Question: I'm trying to change the view from my search.js file. but I can't and I encounter this error in my app that crashes. And every time I do a console.log(this.props) in my search.js file I get this result :
------------------------------------opooi-
Object {}
.

This is my Search.js file
'''
//Components/Search.js
import React from 'react'
import { StyleSheet, View, TextInput, Button, Text, FlatList, ActivityIndicator } from 'react-native'
import FilmItem from './FilmItems'
import { getFilmsFromApiWithSearchedText } from '../API/TMDBApi'
class Search extends React.Component {
_displayDetailForFilm = (idFilm) => {
//console.log("Display film with id " + idFilm + this )
console.log('----------------------opooi-')
console.log(this.props)
// Cette commande ci-dessous est non fonctionnel donc si vous avez la solution...
this.props.navigation.navigate("Details")
}
constructor(props) {
super(props)
this.page = 0
this.totalPages = 0
this.searchedText = "" // Initialisation de notre donnee searchedText en dehors du state
this.state = {
films: [],
isLoading : false // Affiche temoin de chargement desactiver de base
}
}
_loadFilms() {
this.setState({ isLoading: true})
if (this.searchedText.length > 0) { // Seulement si le texte recherche n'est pas vide
getFilmsFromApiWithSearchedText(this.searchedText, this.page+1).then(data => {
this.page = data.page
this.totalPages = data.total_pages
this.setState({
films: [...this.state.films , ...data.results ],
isLoading : false
})
})
}
}
_displayLoading() {
if (this.state.isLoading) {
return (
<View style={styles.loading_container}>
<ActivityIndicator size='large' />
{/* Le component ActivityIndicator possede une propriete size pour definir la taille du visuel de chargement : small ou large. Par defaut size vaut small, on met donc large pour que le chargement soit bien visible */}
</View>
)
}
}
_searchFilms() {
this.page = 0
this.totalPages = 0
this.setState({
films: []
}, ()=> {
// J'utilise la parametre length sur mon tableau de films pour verifier qu'il y a bien 0 film
console.log("Page : " + this.page + " / TotalPages : " + this.totalPages + " / Nombre de films : " + this.state.films.length)
this._loadFilms()
})
}
_searchTextInputChanged(text) {
this.searchedText = text // Modification du texte recherche a chaque saisie de texte, sans passer par le setState comme avant
}
render() {
const { film, displayDetailForFilm } = this.props
console.log('----------------------------')
console.log(this.props);
// test si lobject this.props est null..
return (
<View
style={styles.main_container}
onPress={() => displayDetailForFilm(film.id)}
>
<TextInput
style={styles.textinput}
placeholder='Titre du film'
onChangeText={(text) => this._searchTextInputChanged(text)}
onSubmitEditing={() => this._searchFilms()}
/>
<Button title='Rechercher' onPress={() => this._searchFilms()}/>
<FlatList
data={this.state.films}
keyExtractor={(item) => item.id.toString()}
onEndReachedThreshold={0.5}
onEndReached={() => {
if (this.page < this.totalPages) {
this._loadFilms()
}
}}
'''
This is my Navigation.js file
'''
// Navigation/Navigation.js
import * as React from 'react';
import Search from '../Components/Search';
import FilmDetail from '../Components/FilmDetail';
import { NavigationContainer } from '@react-navigation/native';
import { createStackNavigator } from '@react-navigation/stack';
const Stack = createStackNavigator();
const HomeScreen =({ navigation }) => {
return (
<Search/>
);
}
const DetailsScreen = ({ navigation }) => {
return (
<FilmDetail/>
);
}
function Navigation() {
return (
<NavigationContainer>
<Stack.Navigator initialRouteName="Home">
<Stack.Screen name="Home" component={HomeScreen} options={{ title: 'Home' }} />
<Stack.Screen name="Details" component={DetailsScreen} options={{ title: 'Details' }} />
</Stack.Navigator>
</NavigationContainer>
);
}
export default Navigation;
'''
Here is my Filmitem.js file where I use TouchableOpacity
'''
// Components/FilmItem.js
import React from 'react'
import { StyleSheet, View, Text, Image, TouchableOpacity } from 'react-native'
import { getImageFromApi } from '../API/TMDBApi'
class FilmItem extends React.Component {
render() {
const film = this.props.film
const displayDetailForFilm = this.props.displayDetailForFilm
return (
<TouchableOpacity
style={styles.main_container}
onPress={() => displayDetailForFilm(film.id)}>
<Image
style={styles.image}
source={{uri: getImageFromApi(film.poster_path)}}
/>
<View style={styles.content_container}>
<View style={styles.header_container}>
<Text style={styles.title_text}>{film.title}</Text>
<Text style={styles.vote_text}>{film.vote_average}</Text>
</View>
<View style={styles.description_container}>
<Text style={styles.description_text} numberOfLines={6}>{film.overview}</Text>
{/* La propriete numberOfLines permet de couper un texte si celui-ci est trop long, il suffit de definir un nombre maximum de ligne */}
</View>
<View style={styles.date_container}>
<Text style={styles.date_text}>{film.release_date}</Text>
</View>
</View>
</TouchableOpacity>
)
}
}
const styles = StyleSheet.create({
main_container: {
height: 190,
flexDirection: 'row'
},
image: {
width: 120,
height: 180,
margin: 5,
backgroundColor: 'gray'
},
content_container: {
flex: 1,
margin: 5
},
header_container: {
flex: 3,
flexDirection: 'row'
},
title_text: {
fontWeight: 'bold',
fontSize: 20,
flex: 1,
flexWrap: 'wrap',
paddingRight: 5,
color: '#FFFFFF'
},
vote_text: {
fontWeight: 'bold',
fontSize: 26,
color: '#FFFFFF'
},
description_container: {
flex: 7
},
description_text: {
fontStyle: 'italic',
color: '#FFFFFF'
},
date_container: {
flex: 1
},
date_text: {
textAlign: 'right',
fontSize: 14,
color: '#FFFFFF'
}
})
export default FilmItem
'''
Here's the view I'm trying to access
'''
// Components/FilmDetail.js
import React from 'react'
import { StyleSheet, View, Text } from 'react-native'
class FilmDetail extends React.Component {
render() {
return (
<View style={styles.main_container}>
<Text>Detail du film</Text>
<Button
title={'Go to ${Home}'}
onPress={() => navigation.navigate(Home)}
/>
</View>
)
}
}
const styles = StyleSheet.create({
main_container: {
flex: 1,
}
})
export default FilmDetail
'''
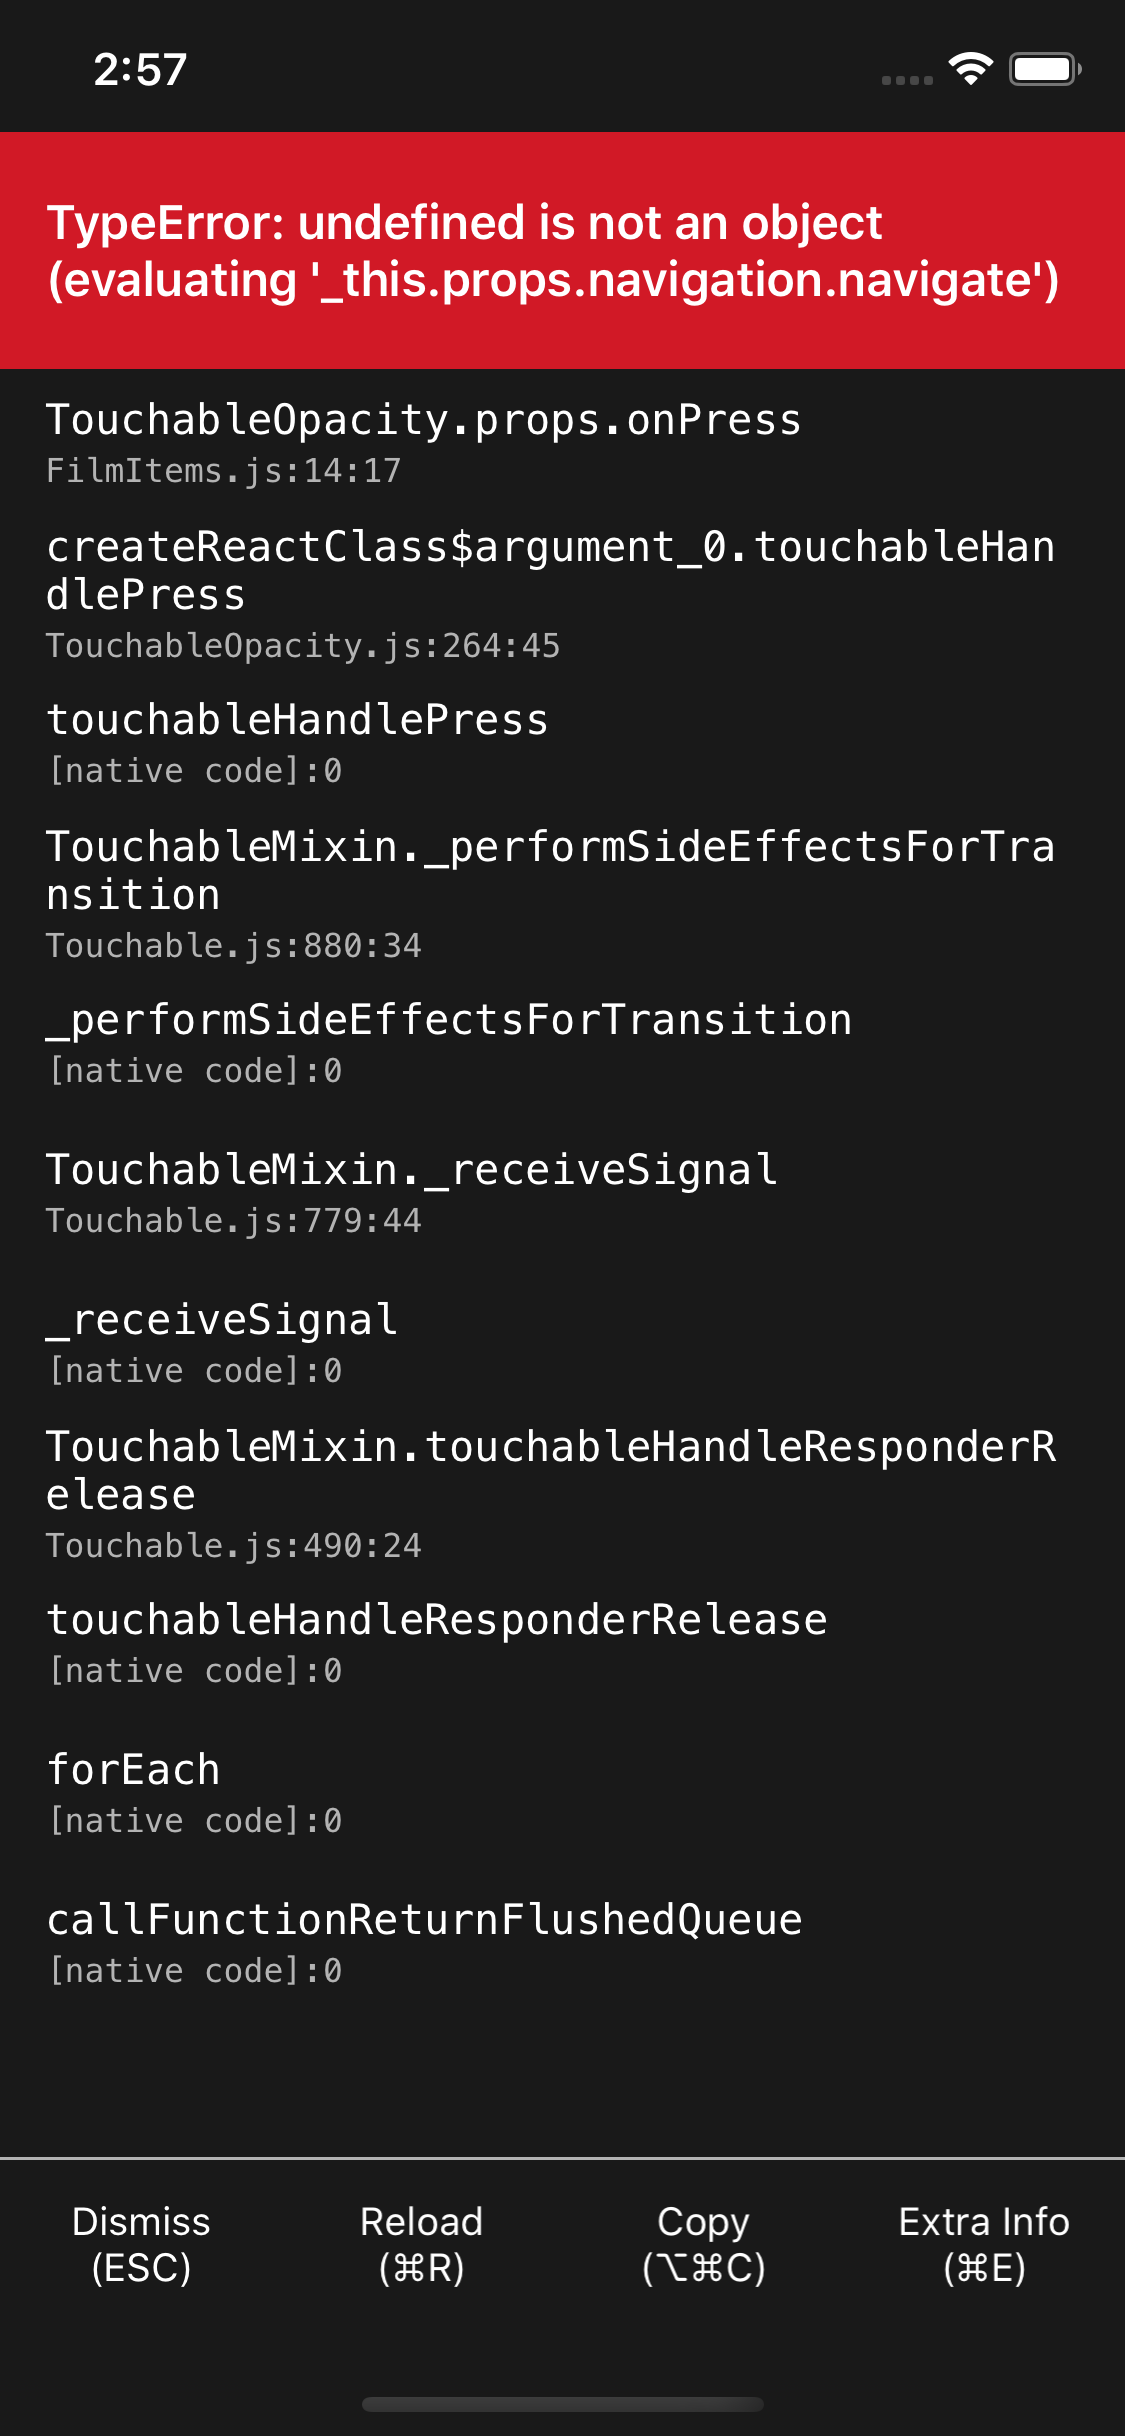
Answer: The error tells you what you need to know
> Undefined is not an object (evaluating '_this.props.navigation.navigate')
It's referring to this line.
'''
this.props.navigation.navigate("Details")
'''
Obviously 'this.props' is an object, but 'this.props.navigation' is not, so 'this.props.navigation.navigate' will fail to evaluate. The reason 'this.props.navigation' is 'undefined' is because you didn't pass a 'navigation' prop to your component.
'''
const HomeScreen =({ navigation }) => {
return (
<Search/>
);
}
'''
Here you've defined a 'HomeScreen' component that receiving a 'navigation' prop, but the error you're getting is in your 'Search' component which does have that prop. You can simply pass it in:
'''
const HomeScreen =({ navigation }) => {
return (
<Search navigation={navigation}/>
);
}
'''
...or if your component is really that simple, you can do:
'''
const HomeScreen = Search;
'''
...and let 'Stack.Navigator' pass the 'navigation' prop directly into your 'Search' component.